Question: As the following snapshot shows, how could I eliminate or hide the blank option of the hierarchy? I know this is caused by null values in table but I do not want it to show up in the filter.

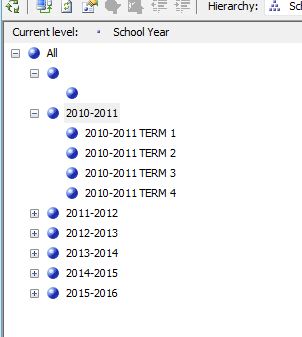
Answer: In the data source view, you need to replace the table with a named query and then add a WHERE clause to the SELECT statement that will filter out these records that have a null value. However, be warned that if the fact table references any record that you filter out, you're going to have errors when you try to process your cube.
This link is for SSAS 2012, but it's the same process for any version of SSAS 2005 - SSAS 2008 R2: <URL>